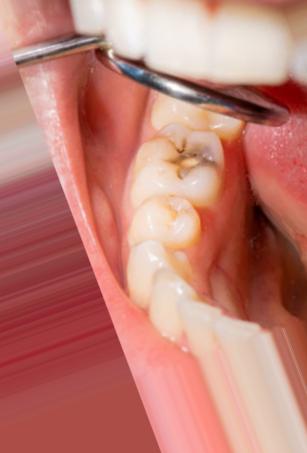
Condition: Caries